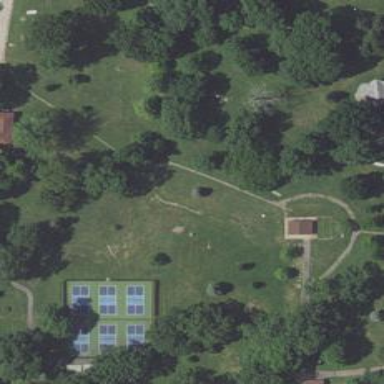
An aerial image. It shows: Disc golf hole.